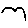
Label: cloud